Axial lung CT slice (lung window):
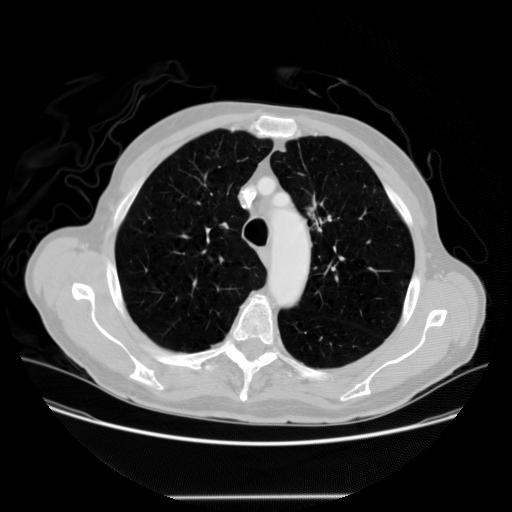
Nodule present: yes
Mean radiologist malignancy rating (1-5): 4.25